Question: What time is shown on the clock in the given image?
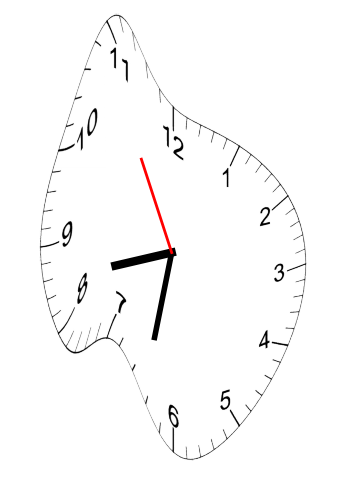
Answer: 08:31:55